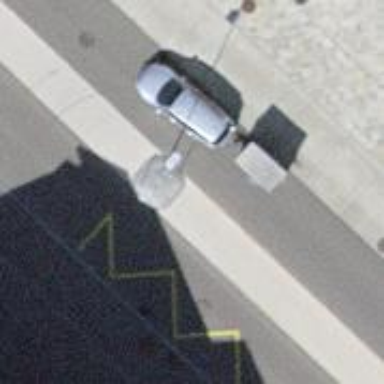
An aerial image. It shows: Bus stop with designated stop position for public transport.